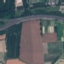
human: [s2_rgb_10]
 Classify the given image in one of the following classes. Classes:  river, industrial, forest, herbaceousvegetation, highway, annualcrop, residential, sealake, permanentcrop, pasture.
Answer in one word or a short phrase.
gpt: Highway